Question: I did just upgrade a asp.net mvc2 project to mvc3 with this tool. <URL>
And that did work rather well,
how ever now I ran into an issue with the MVC3 project I have two error that states this: The type or namespace name 'ModelStateDictionary' could not be found.
Even though I am using System.Web.Mvc

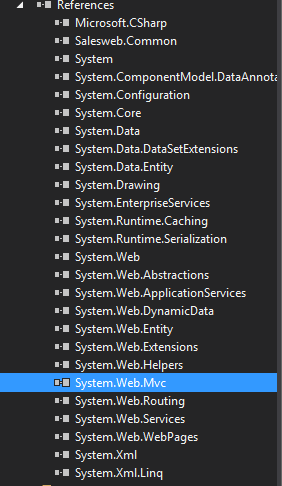
Answer: Go to library package manager command line in visual studio and re-install the <URL>. it may solve your reference problem.
'''
PM> Install-Package Microsoft.AspNet.Mvc -Version 3.0.20105.1
'''